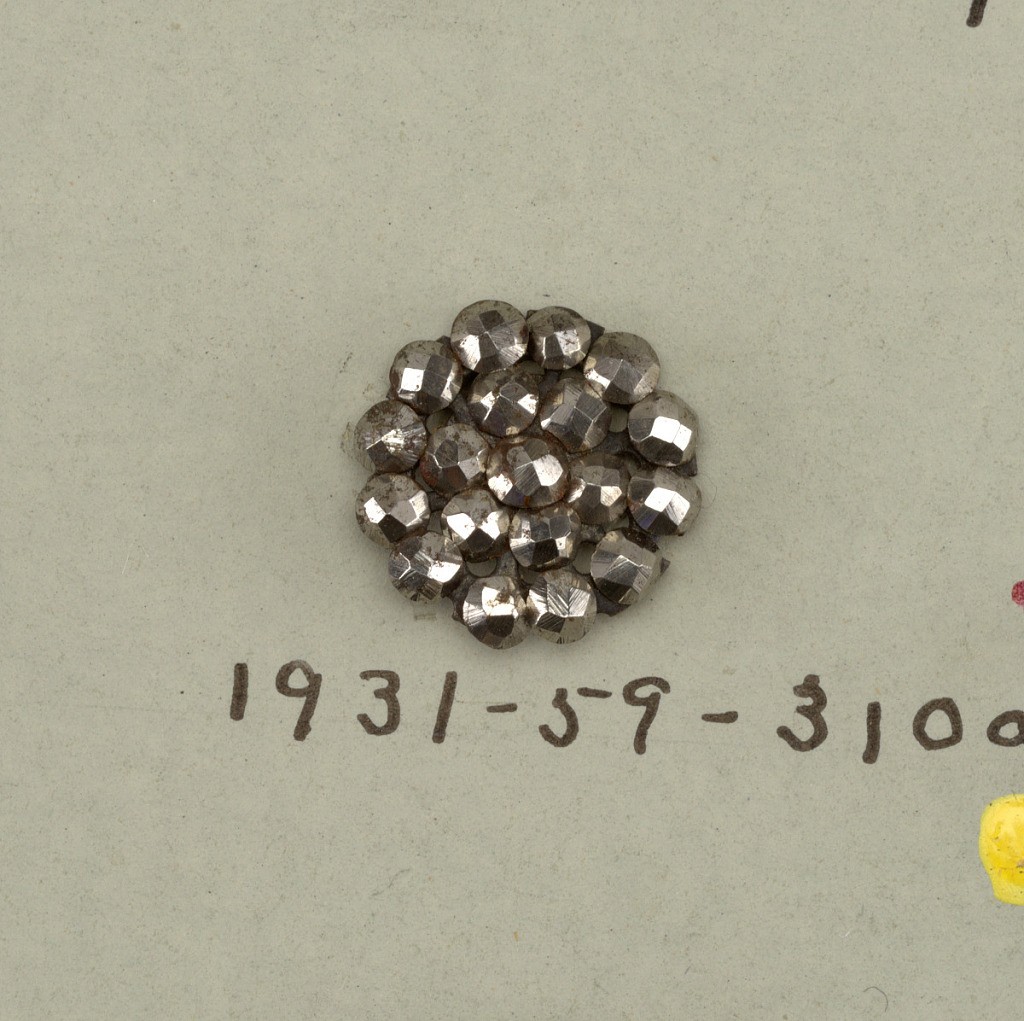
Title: Buttons
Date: mid-19th century
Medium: steel and copper
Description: circular, flat buttons made of small facetted knobs arranged in two rings around a central boss - backed with copper - copper shank.

component -a is on card 60
Components -h/-j are on Cooper Union Exhibition card 1